Question: I am learning how to create simple .NET applications. In this application I'm adding numbers in array of integers from 'TextBox', and display the biggest and smallest number from this array in the 'ListBox'. The problem is that when I'm finding minimum number using 'Min' method it always gives me 0, however 'Max' method works just fine
'''
public partial class Form1 : Form
{
// ...
int[] array = new int[100];
int counter = 0;
private void button1_Click_1(object sender, EventArgs e)
{
for (int i = 0; i <= counter; i++)
{
array[i] = Convert.ToInt32(txtInsertNumber.Text);
}
counter++;
}
private void btnShowMinMax_Click_1(object sender, EventArgs e)
{
listBox1.Items.Clear();
int max = array.Max();
int min = array.Min();
int maxIndex = Array.IndexOf(array, max);
int minIndex = Array.IndexOf(array, min);
listBox1.Items.Add(array[maxIndex] + " " + array[minIndex]);
}
}
'''

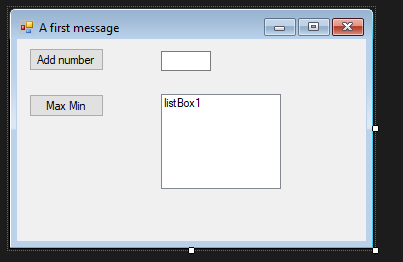
Answer: Your array 'int[] array = new int[100];' is initialized with 100 integers with the default value of 0. That's why the minimum value is 0.
The solution would be to have an array of 'Nullable<int>' to differenciate "no value" 'null' from real values. Example:
'''
int[] a = new int[50];
Console.WriteLine(a.Min()); // prints "0"
Nullable<int>[] b = new Nullable<int>[100];
Console.WriteLine(b.Min()); // prints ""
'''